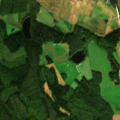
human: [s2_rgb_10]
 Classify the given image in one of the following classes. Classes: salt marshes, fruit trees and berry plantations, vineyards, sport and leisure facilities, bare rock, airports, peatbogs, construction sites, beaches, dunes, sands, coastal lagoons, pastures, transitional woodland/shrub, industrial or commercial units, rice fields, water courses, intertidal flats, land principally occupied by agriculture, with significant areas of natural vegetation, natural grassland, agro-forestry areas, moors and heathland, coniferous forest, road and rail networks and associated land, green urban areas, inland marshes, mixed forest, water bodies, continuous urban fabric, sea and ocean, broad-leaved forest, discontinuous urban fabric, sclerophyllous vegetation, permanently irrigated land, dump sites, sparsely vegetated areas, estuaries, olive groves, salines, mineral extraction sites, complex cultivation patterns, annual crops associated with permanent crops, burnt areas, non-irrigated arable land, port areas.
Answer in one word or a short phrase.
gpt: non-irrigated arable land, land principally occupied by agriculture, with significant areas of natural vegetation, mixed forest